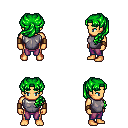
a pixel art fantasy rpg character, male body template, human, tanned skin, steel chest armor, magenta pants, green princess hairstyle, leather bracers, four views (front, back, left, right), 2x2 character sprite sheet, small pixel art, hard edges, no anti-aliasing